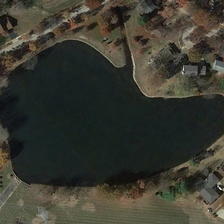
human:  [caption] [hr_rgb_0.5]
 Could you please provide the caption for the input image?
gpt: the pond is surrounded by light green trees and the road .

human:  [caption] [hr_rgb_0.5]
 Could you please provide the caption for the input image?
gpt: some trees and buildings are around an irregular pond .

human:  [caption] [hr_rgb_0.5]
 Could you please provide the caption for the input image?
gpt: some trees and buildings are around an irregular pond .

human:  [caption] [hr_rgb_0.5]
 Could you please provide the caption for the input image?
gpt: the pond is neatly divided into many parts .

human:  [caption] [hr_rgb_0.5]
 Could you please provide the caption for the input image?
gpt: the pond is neatly divided into many parts .